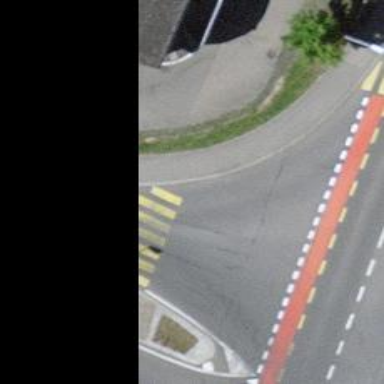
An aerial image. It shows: Kerb serving as barrier.